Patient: sex F, age 56
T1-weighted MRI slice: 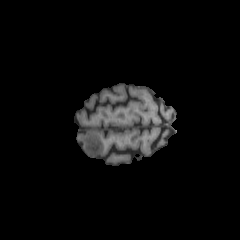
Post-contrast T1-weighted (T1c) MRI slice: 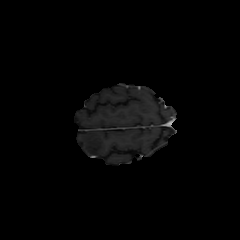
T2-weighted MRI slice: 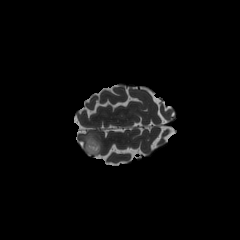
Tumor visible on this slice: yes
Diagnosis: Oligodendroglioma, IDH-mutant, 1p/19q-codeleted
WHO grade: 2